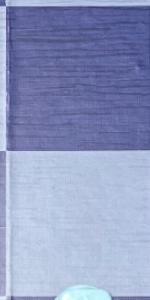
Label: Empty